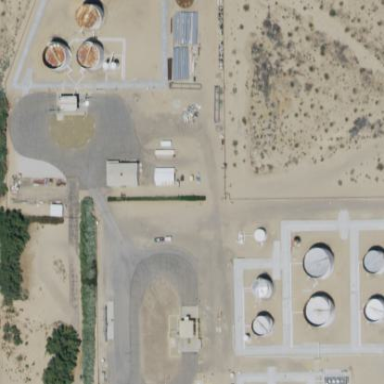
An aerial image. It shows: Industrial area used for gas-related purposes.